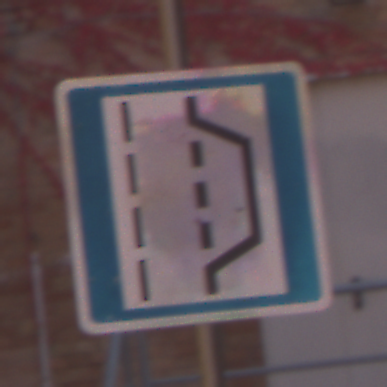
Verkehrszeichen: NothalteUndPannenbucht
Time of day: MorningAfternoon
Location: Outdoor (Urban)
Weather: Clear
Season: NotSpecified
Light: Natural